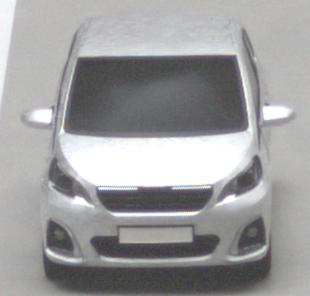
Make: Peugeot
Model: 108 1.0 VTi 68
Detailed model: 108
Model produced from: 2015/03
Model produced until: 2016/10
Doors: 3
Color: white
Road condition: dry road
Daytime: midday
Contrast: medium contrast